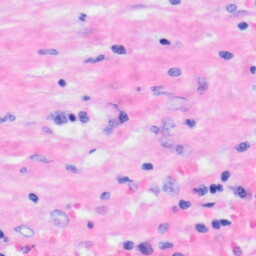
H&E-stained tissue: Liver